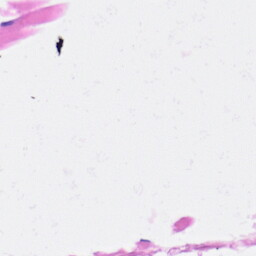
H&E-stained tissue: Heart